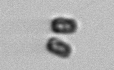
Label: Thalassiosira